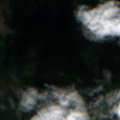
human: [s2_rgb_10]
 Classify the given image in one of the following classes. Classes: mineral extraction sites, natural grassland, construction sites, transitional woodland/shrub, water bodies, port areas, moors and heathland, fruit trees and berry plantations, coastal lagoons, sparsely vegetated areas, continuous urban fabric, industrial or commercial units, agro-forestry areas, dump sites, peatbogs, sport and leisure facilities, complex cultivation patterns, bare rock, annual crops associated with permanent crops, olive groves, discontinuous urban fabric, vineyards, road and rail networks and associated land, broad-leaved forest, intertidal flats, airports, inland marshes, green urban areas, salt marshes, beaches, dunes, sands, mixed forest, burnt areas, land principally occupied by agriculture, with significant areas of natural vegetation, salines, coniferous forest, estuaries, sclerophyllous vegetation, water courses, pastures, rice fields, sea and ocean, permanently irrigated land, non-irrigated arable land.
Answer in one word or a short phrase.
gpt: coniferous forest, mixed forest, transitional woodland/shrub